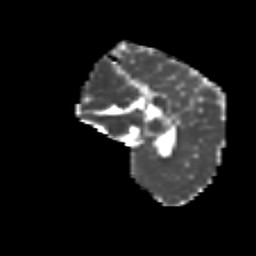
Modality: MD
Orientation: sagittal
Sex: female
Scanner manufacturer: siemens
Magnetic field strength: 3 T
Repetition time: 5 s
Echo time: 0.071 s